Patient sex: M
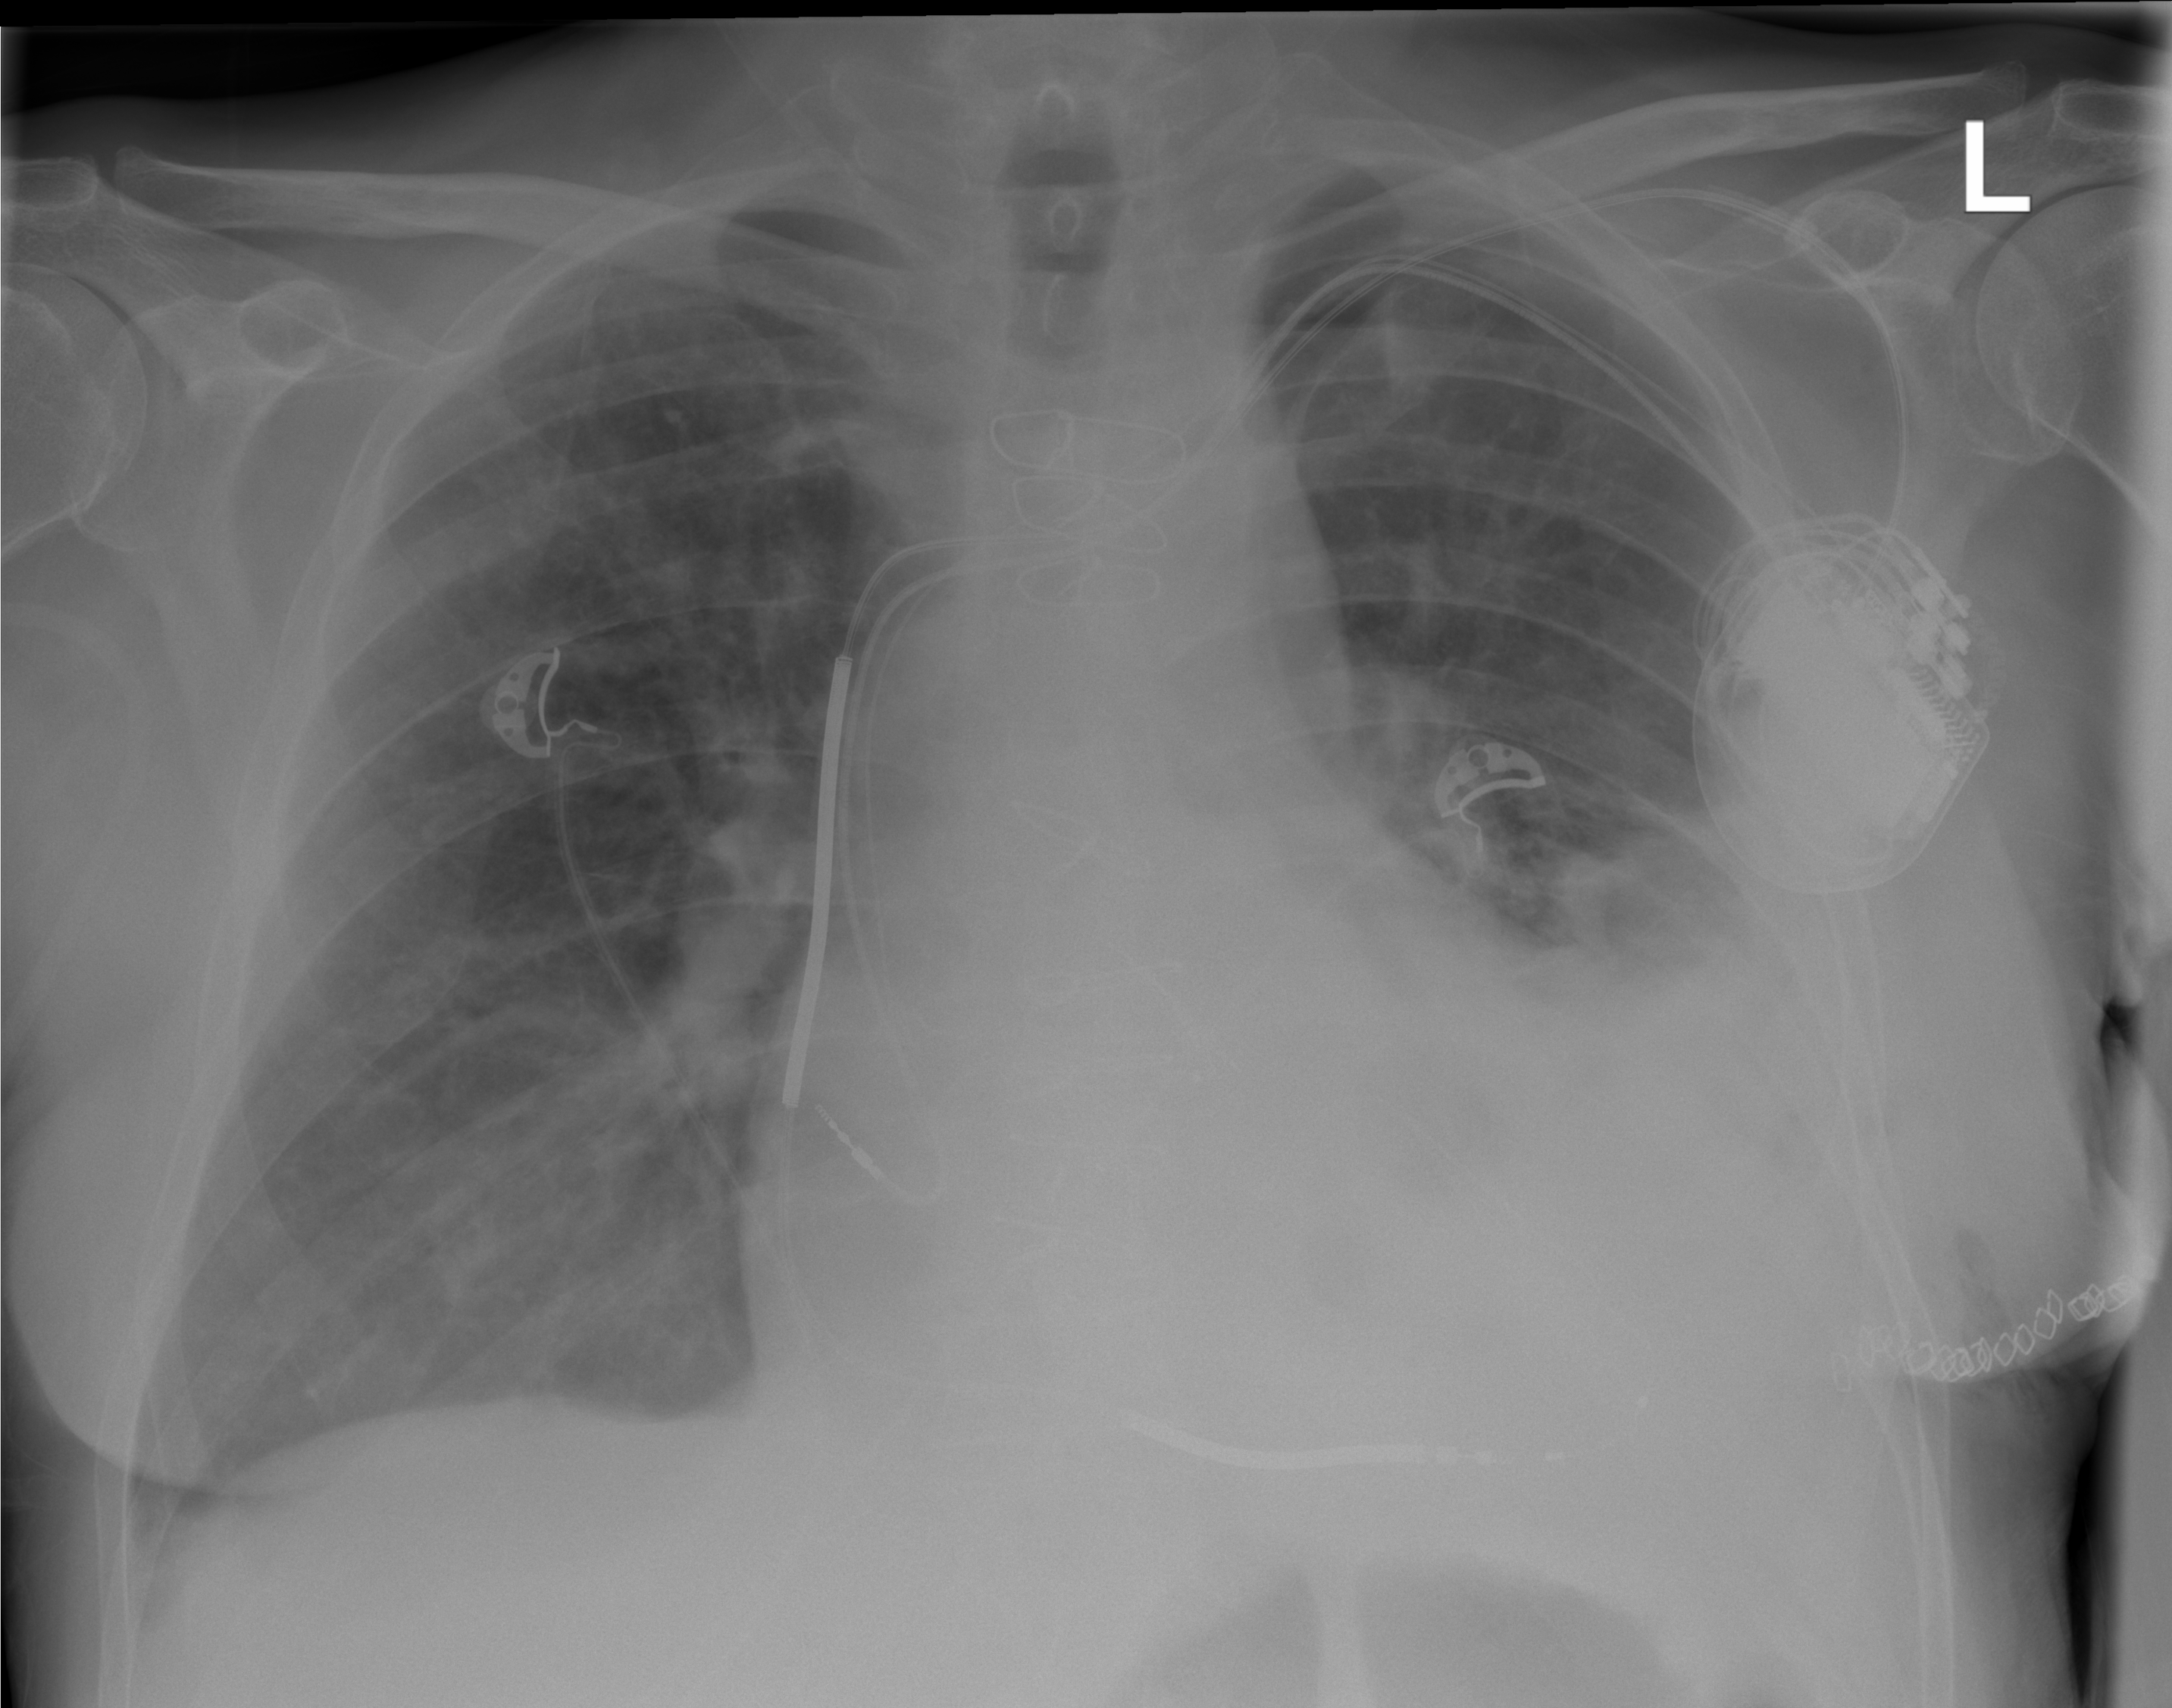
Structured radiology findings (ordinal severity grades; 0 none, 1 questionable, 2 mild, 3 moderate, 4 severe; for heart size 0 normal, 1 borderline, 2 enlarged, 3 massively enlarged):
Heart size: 3
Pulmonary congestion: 2
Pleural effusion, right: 0
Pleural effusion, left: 2
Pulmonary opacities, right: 0
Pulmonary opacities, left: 0
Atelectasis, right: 0
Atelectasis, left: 2